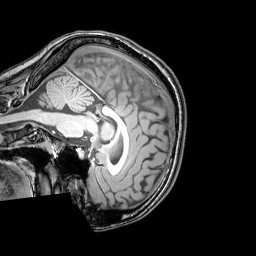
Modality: T1w
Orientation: sagittal
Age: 26
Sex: female
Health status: healthy
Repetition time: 0.081 s
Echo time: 0.037 s